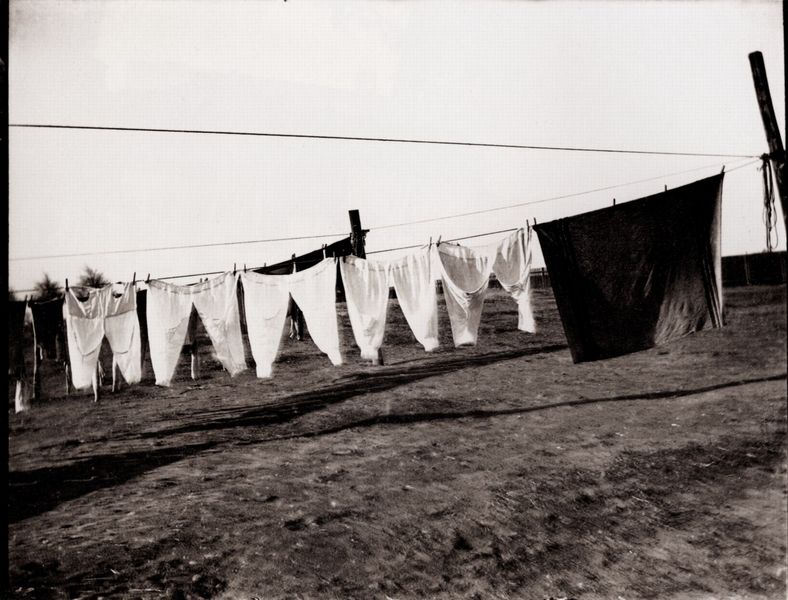
Titel: Wäschetrochenplatz in Charlottenburg, Sophie Charollten-Straße
Künstler: Heinrich Zille
Schlagwörter: baum, berg, dunkel, himmel, schatten, weiß, wolken, bäume, landschaft, wäsche, grau, hell, licht, pfeiler, schwarz, gras, haus, rasen, tuch, wiese, hemd, hose, knoten, leinen, tischtuch, erde, feld, wind, sonne, boden, schnur, strick, decke, beine, perspektive, trocknen, wäscheleine, wäscheleinen, hosen, leine, mast, abhang, fläche, hang, kahl, linien, wolkenlos, laken, striche, pfosten, foto, fotografie, photographie, waschen, stütze, hängen, lappen, seil, schwarz-weiss, stöcke, hell-dunkel, photo, hängend, betttuch, leintuch, unterhose, diagonale, diagonalen, aufgehängt, stange, taschen, westen, aufhängen, erinnerung, schief, baumwolle, aufnahme, bettuch, photografie, hell dunkel kontrast, hosenbeine, bettwäsche, stricke, waschtag, zick zack, unterhosen, unterwäsche, klammer, klammern, beinkleider, fotot, umgeklappt, beinlinge, wester, trockenleine, wäscheklammer, wäscheklammern, bleiche, bleichen, weißwäsche, wäschetrocknen